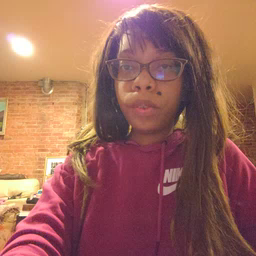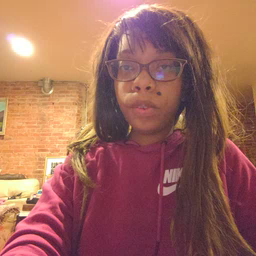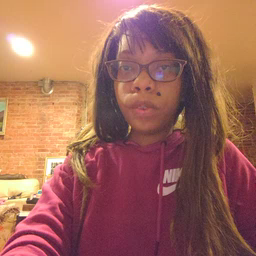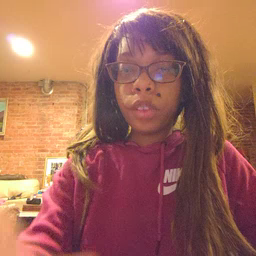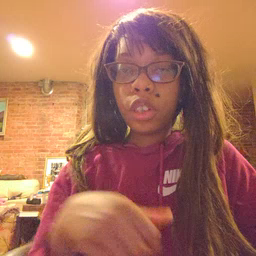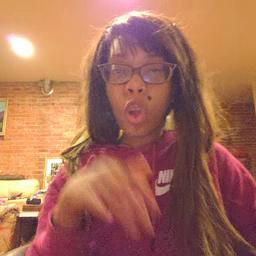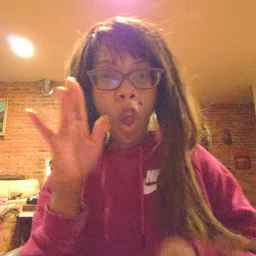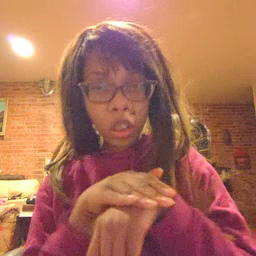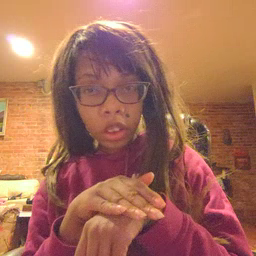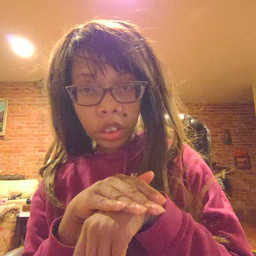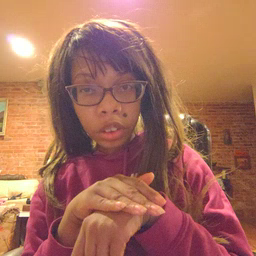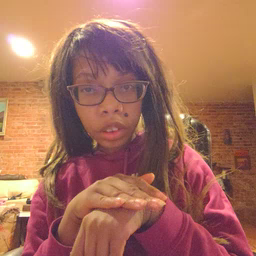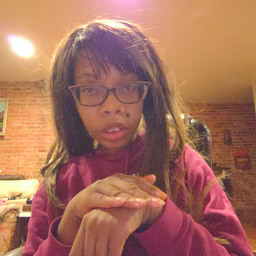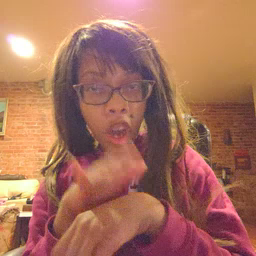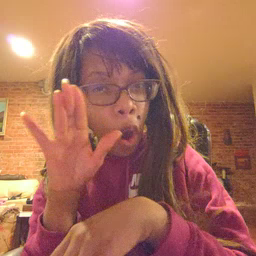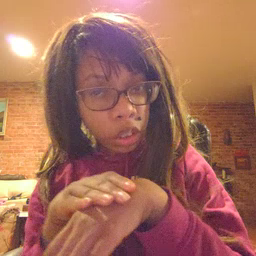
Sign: on